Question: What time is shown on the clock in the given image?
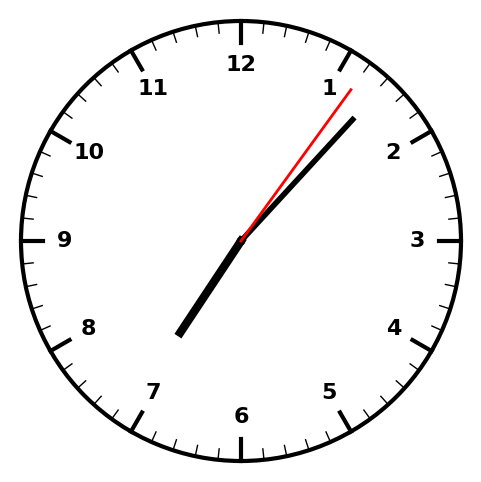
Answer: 07:07:06